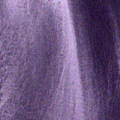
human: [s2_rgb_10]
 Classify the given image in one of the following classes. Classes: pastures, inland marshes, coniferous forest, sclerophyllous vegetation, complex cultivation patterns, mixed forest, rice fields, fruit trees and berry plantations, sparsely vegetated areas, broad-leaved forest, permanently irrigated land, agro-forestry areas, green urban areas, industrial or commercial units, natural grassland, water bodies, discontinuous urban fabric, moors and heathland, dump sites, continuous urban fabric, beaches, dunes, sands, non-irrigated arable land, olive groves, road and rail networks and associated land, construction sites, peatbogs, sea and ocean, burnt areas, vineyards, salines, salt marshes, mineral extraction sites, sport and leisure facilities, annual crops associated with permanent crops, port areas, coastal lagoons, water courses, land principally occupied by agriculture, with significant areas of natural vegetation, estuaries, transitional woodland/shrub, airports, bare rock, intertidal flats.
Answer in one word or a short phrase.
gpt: non-irrigated arable land, coniferous forest, mixed forest, transitional woodland/shrub, peatbogs